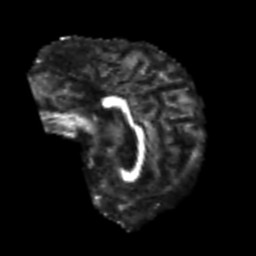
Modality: FA
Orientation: sagittal
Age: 47
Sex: male
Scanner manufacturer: siemens
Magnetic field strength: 3 T
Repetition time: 4.999 s
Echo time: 0.07946 s